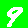
Digit: 9